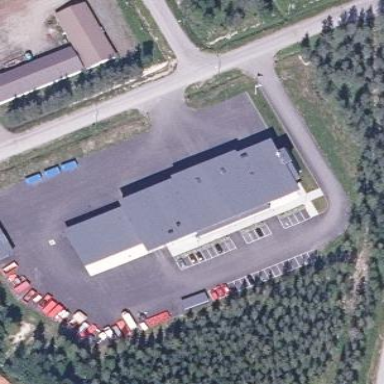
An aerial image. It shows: Fire station building.